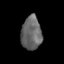
Tissue: lung
Cell type: T cells
Senescence score: 0.1932
Nuclear area (px): 670
Mean DAPI intensity: 102.475